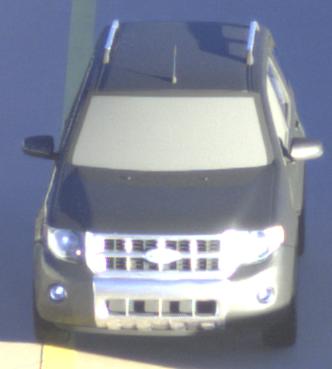
Make: Ford
Model: Escape Hybrid
Detailed model: -
Model produced from: 2004
Model produced until: 2012
Doors: 5
Color: gray
Road condition: dry road
Daytime: sunrise or sunset
Contrast: low contrast